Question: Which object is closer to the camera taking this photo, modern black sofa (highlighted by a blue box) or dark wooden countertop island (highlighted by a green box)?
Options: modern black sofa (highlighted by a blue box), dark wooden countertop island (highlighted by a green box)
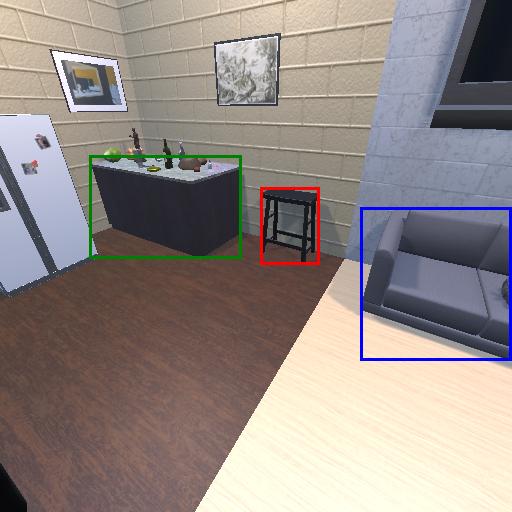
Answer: modern black sofa (highlighted by a blue box)